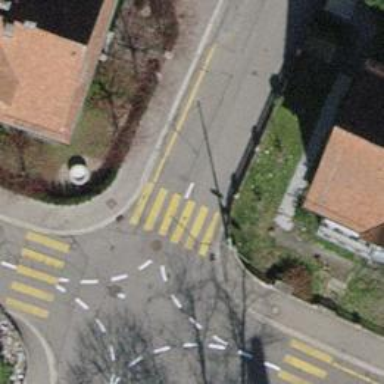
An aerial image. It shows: Kerb serving as barrier.